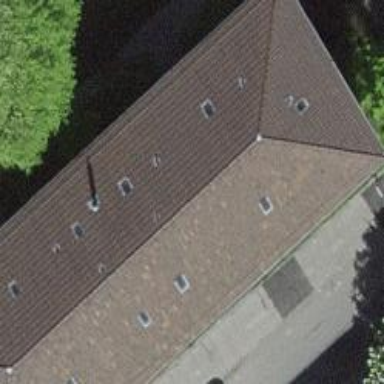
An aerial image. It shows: Hipped-roof building with apartments.